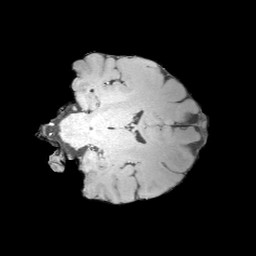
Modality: MP2RAGE
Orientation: coronal